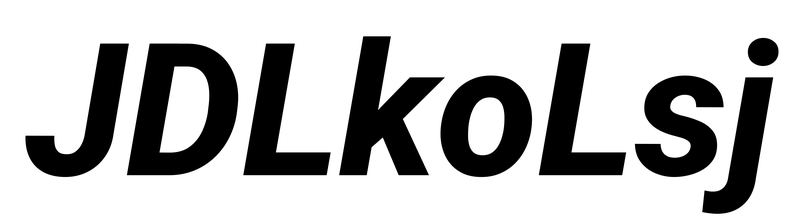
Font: Roboto-Italic_ExtraBold_Italic